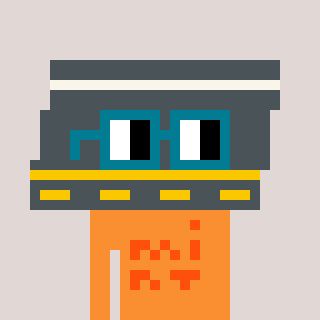
a pixel art character with square dark green glasses, a road-shaped head and a orange-colored body on a warm background